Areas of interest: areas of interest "Clothing, Shoes, Hats and Leather Goods Store"
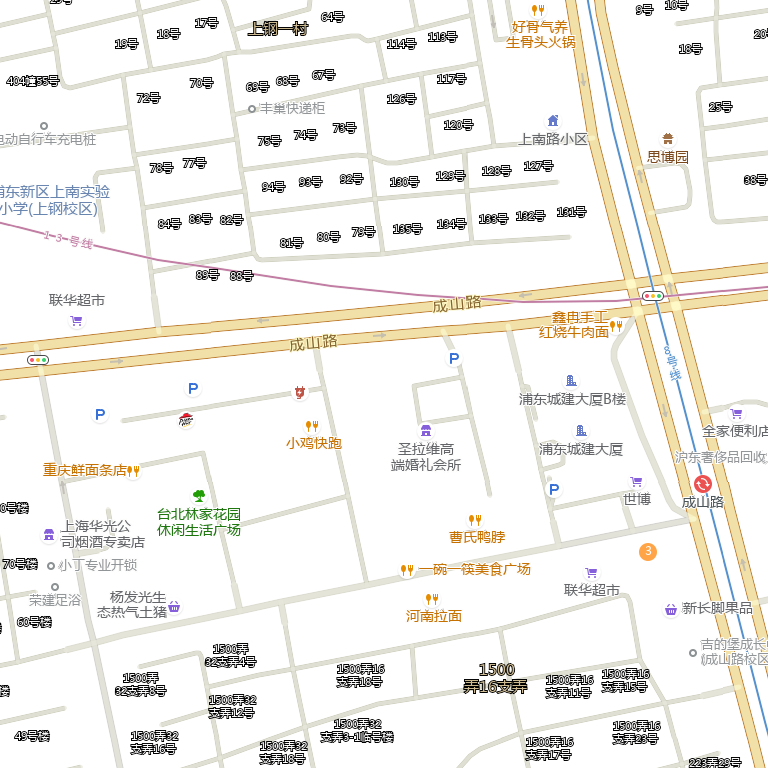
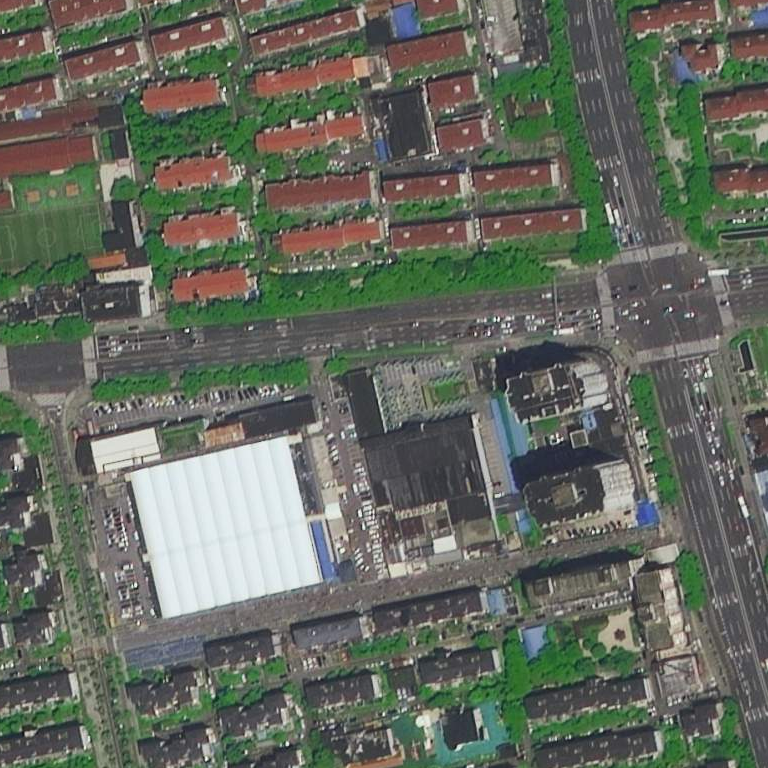